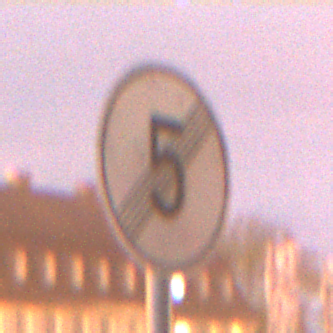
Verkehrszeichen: EndeGeschwindigkeit5
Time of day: Night
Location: Outdoor (Suburban)
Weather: PartlyCloudy
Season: NotSpecified
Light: Artificial